Interaction volume radius: 5 \u00c5
Interaction volume height: 35 \u00c5
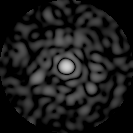
Disorder parameter: 0.8781